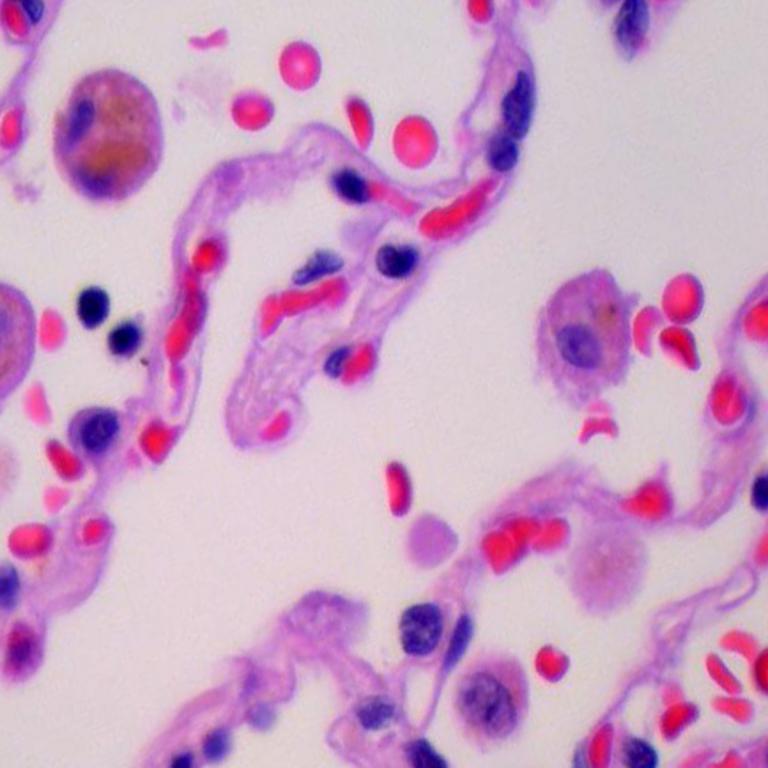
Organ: lung
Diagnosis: benign